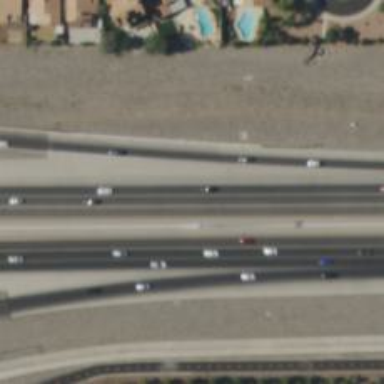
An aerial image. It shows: Motorway.